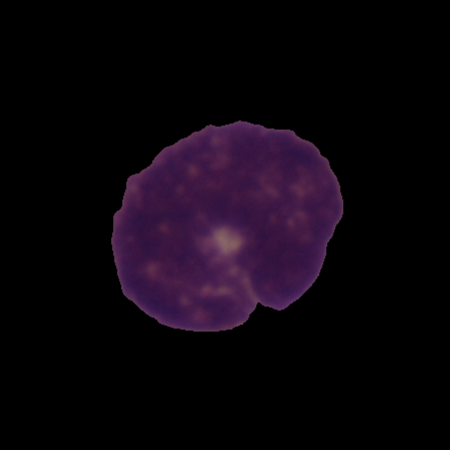
Label: cancer